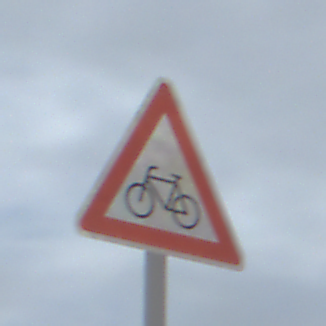
Verkehrszeichen: RadverkehrRechts
Umgebung: Outdoor, Nature
Tageszeit: Night
Wetter: Overcast
Licht: Artificial
Jahreszeit: NotSpecified
Kontrast: LowContrast